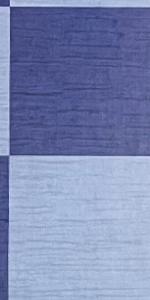
Label: Empty